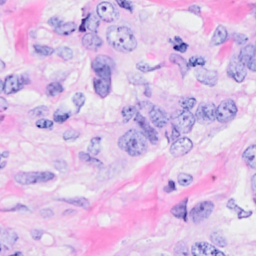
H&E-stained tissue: Breast